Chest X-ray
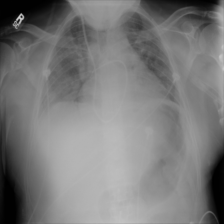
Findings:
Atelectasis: negative
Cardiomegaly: negative
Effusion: negative
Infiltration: positive
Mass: negative
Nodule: negative
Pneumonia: negative
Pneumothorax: negative
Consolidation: negative
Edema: negative
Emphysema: negative
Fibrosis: negative
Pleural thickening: negative
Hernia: negative